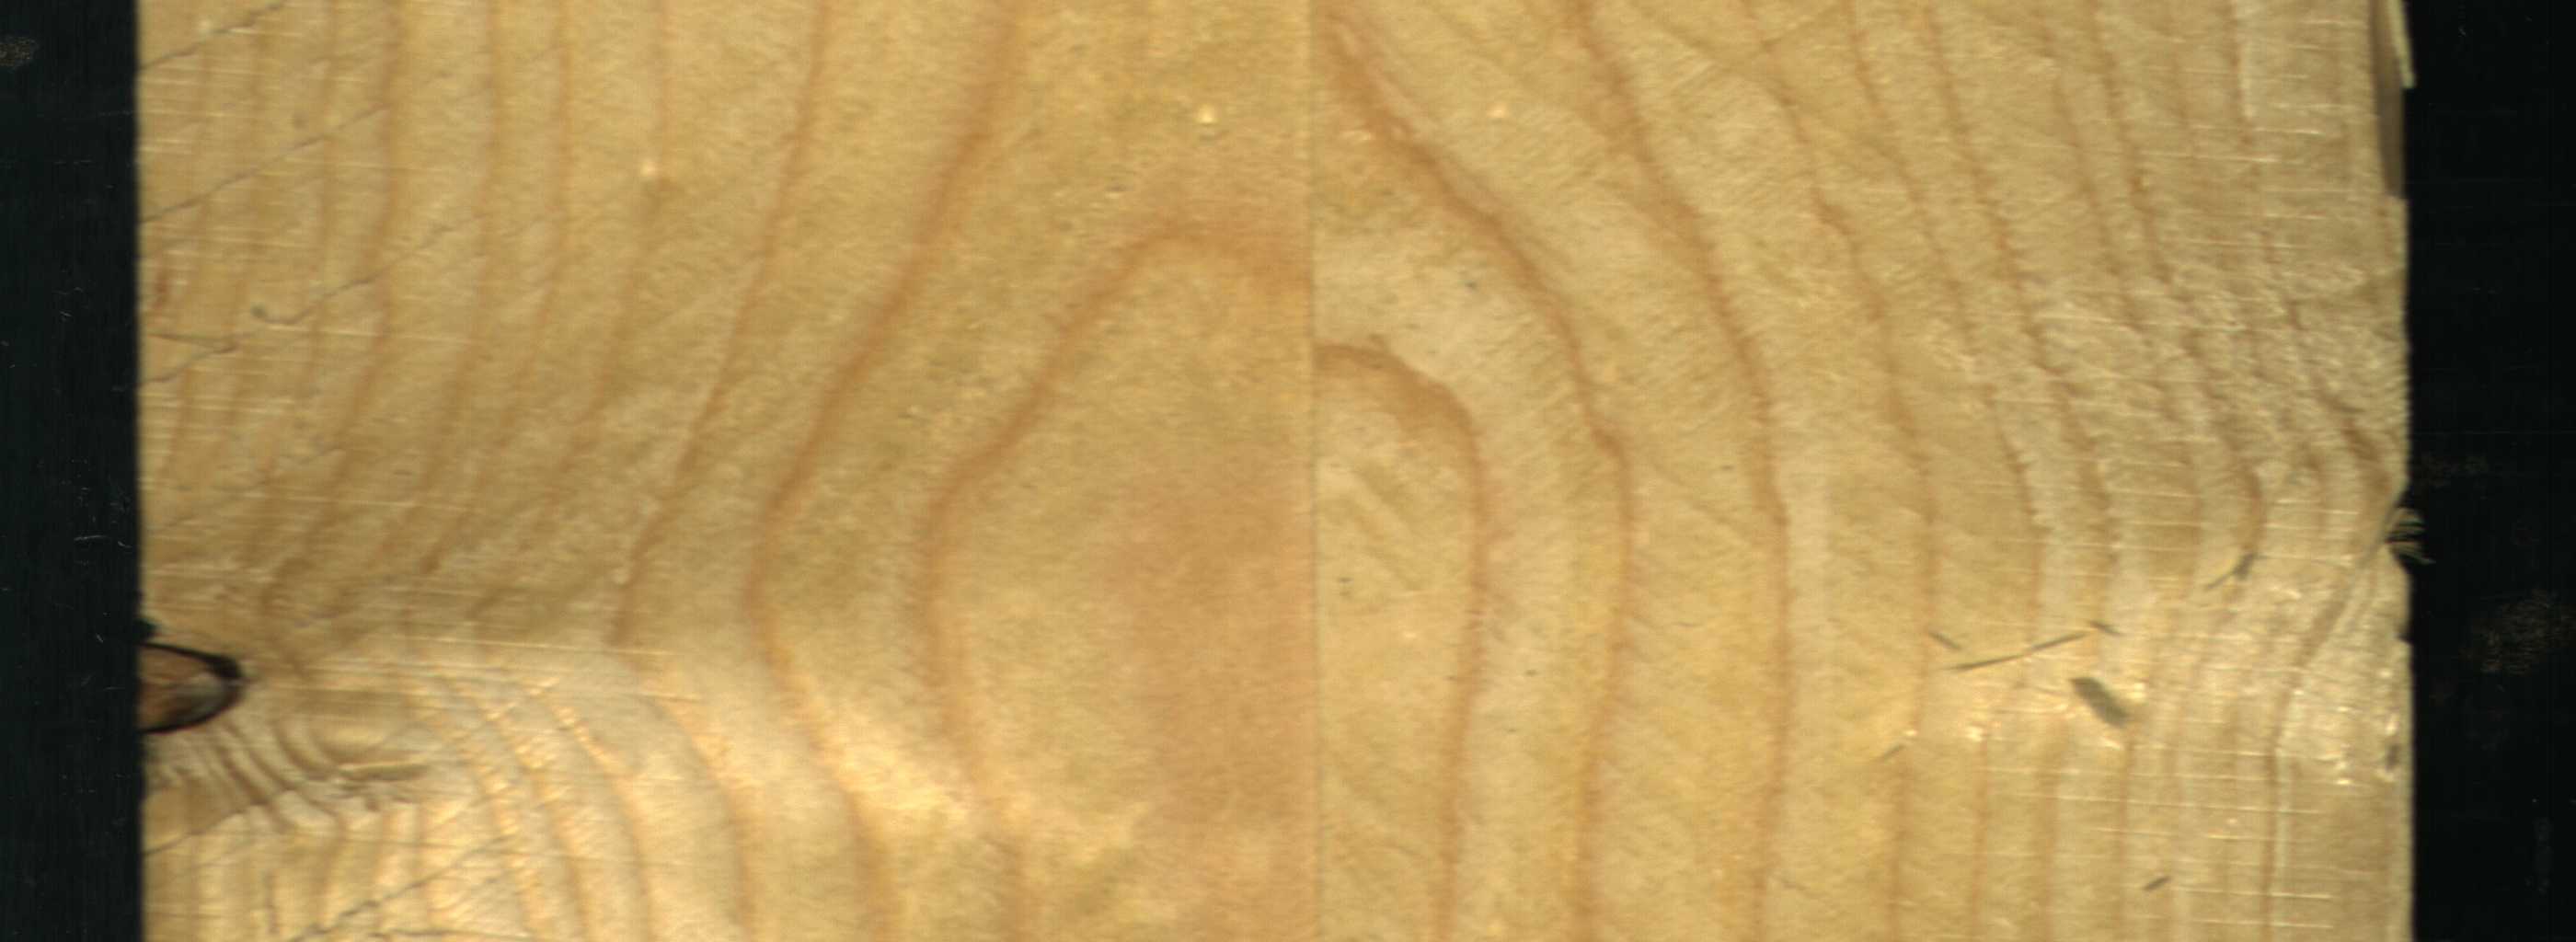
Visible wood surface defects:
Dead_Knot